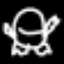
Label: frog